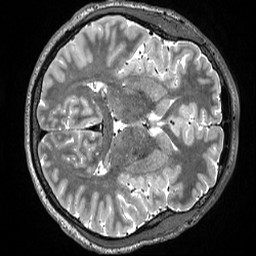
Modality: T2w
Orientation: axial
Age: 29
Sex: male
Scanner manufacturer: siemens
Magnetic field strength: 3 T
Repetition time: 3.2 s
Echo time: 0.563 s